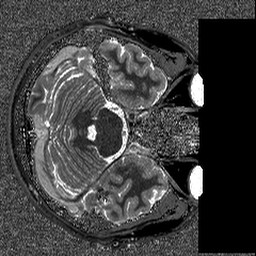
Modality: T1map
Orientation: axial
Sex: male